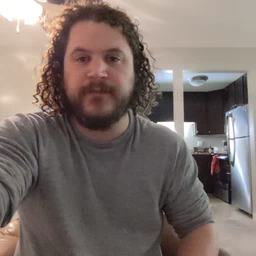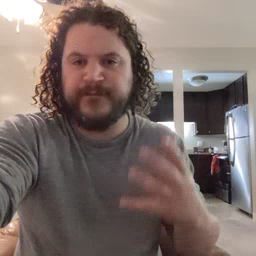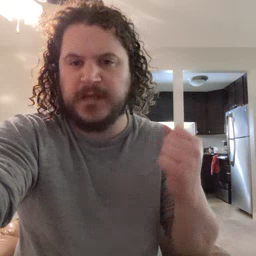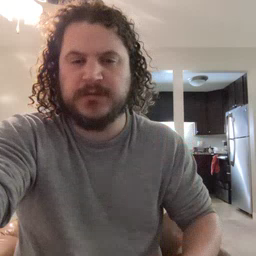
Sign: fast